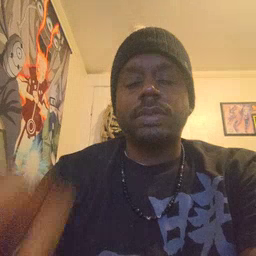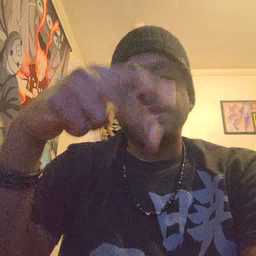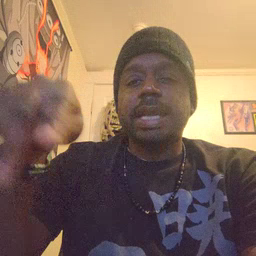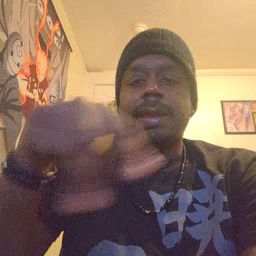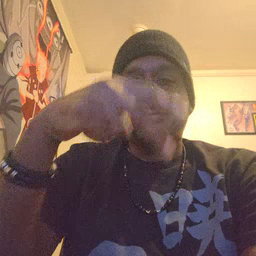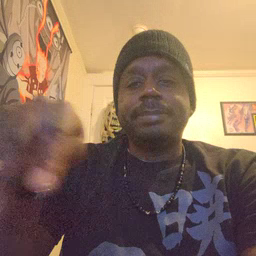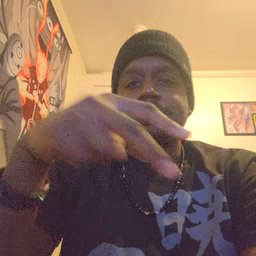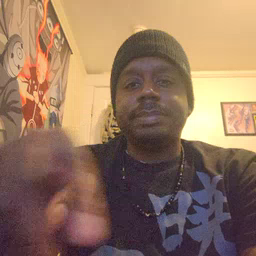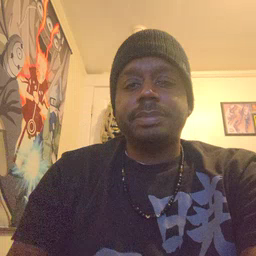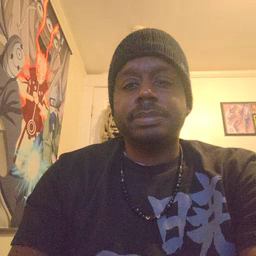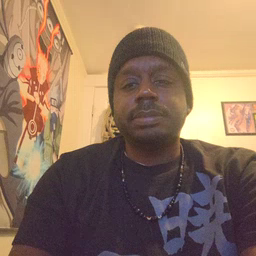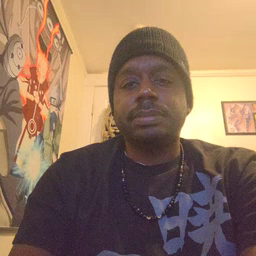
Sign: dance